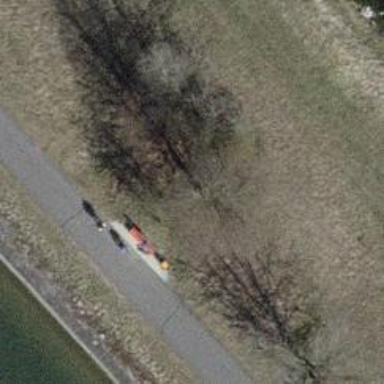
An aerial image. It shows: Bench.